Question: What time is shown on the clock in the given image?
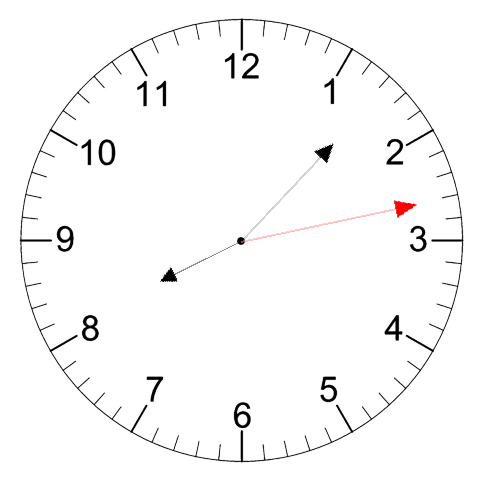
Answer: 08:07:13